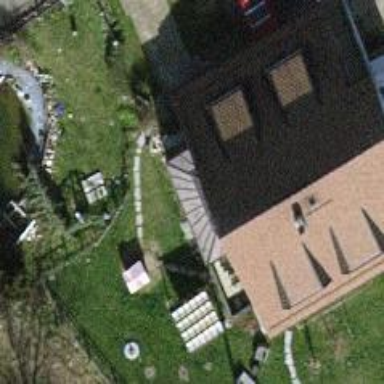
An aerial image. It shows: Simple house.